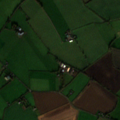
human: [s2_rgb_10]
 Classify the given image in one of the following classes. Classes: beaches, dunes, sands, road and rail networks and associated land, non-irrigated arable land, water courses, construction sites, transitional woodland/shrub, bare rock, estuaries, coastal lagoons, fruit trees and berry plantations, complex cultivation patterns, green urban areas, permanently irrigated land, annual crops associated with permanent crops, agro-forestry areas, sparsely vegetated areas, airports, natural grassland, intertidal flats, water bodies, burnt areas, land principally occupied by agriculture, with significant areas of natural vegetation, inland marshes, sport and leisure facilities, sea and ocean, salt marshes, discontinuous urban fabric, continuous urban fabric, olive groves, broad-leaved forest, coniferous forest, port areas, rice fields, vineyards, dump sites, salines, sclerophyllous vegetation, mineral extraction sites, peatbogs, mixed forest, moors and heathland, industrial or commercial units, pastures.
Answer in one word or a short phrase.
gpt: non-irrigated arable land, pastures